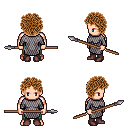
a pixel art fantasy rpg character, male body template, human, light skin, chain mail, teal pants, brown curly afro hairstyle, maroon shoes, spear, four views (front, back, left, right), 2x2 character sprite sheet, small pixel art, hard edges, no anti-aliasing